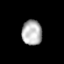
Tissue: prostate
Cell type: Epithelial cells
Senescence score: 0.3341
Nuclear area (px): 493
Mean DAPI intensity: 179.931